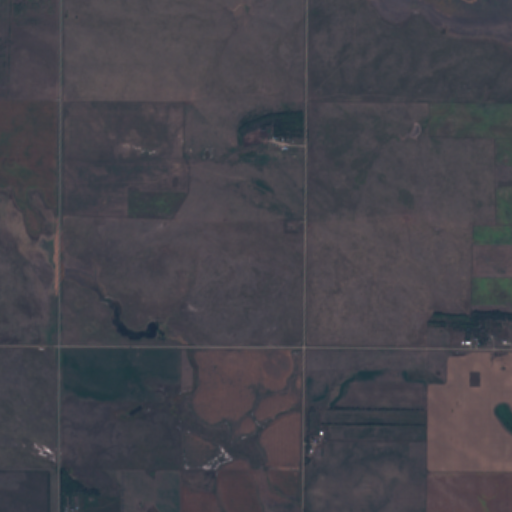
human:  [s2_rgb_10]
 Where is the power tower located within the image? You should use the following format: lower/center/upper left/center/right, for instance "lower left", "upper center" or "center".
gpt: The power tower is located in the upper of the image.
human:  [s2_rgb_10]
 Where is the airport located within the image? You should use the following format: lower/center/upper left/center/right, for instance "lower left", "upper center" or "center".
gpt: There is no airport in the image.